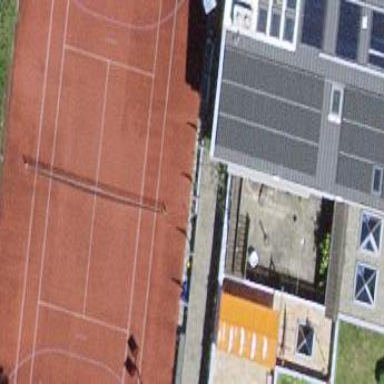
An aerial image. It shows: Tennis court on pitch designated for leisure land.